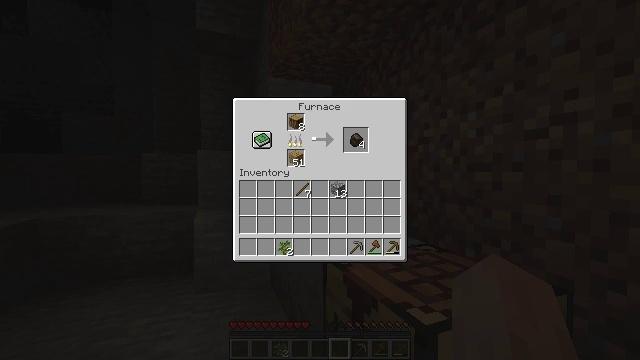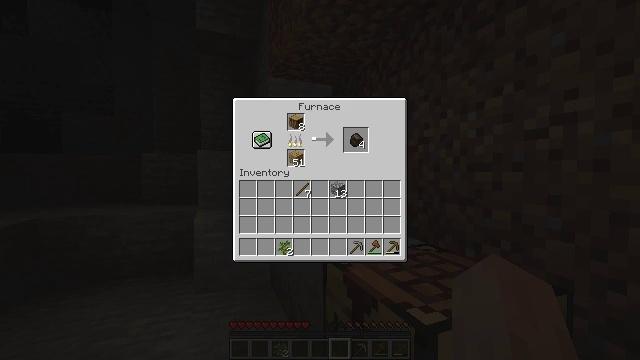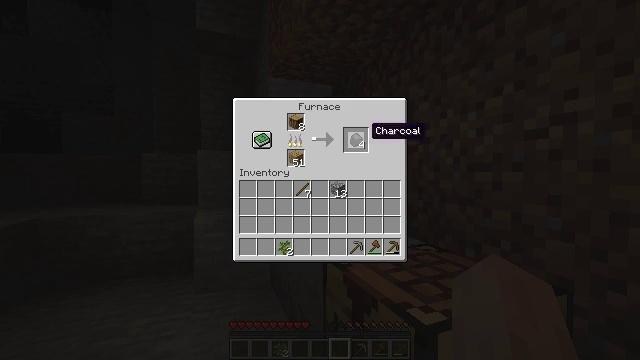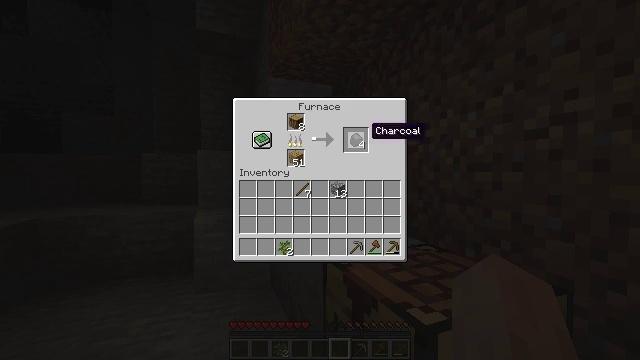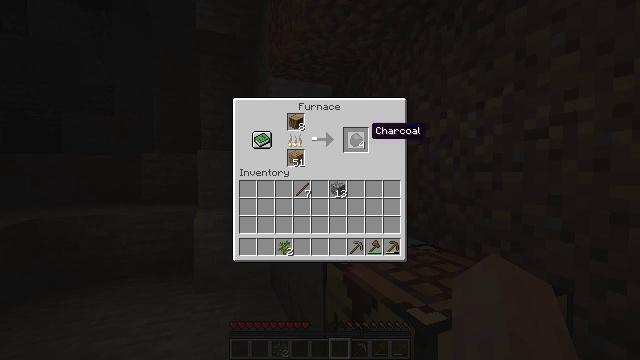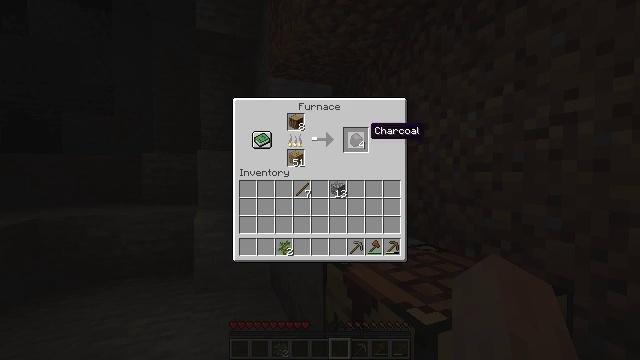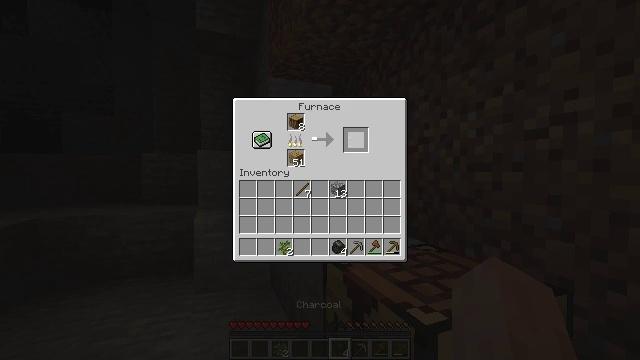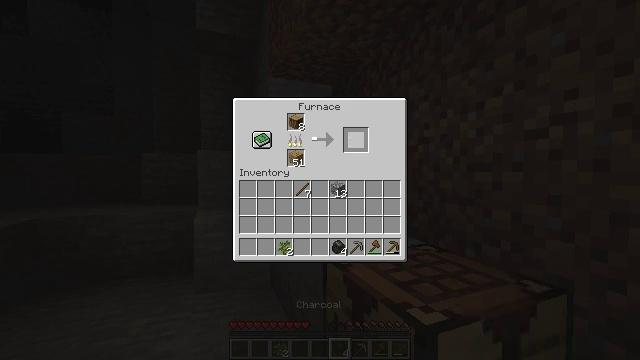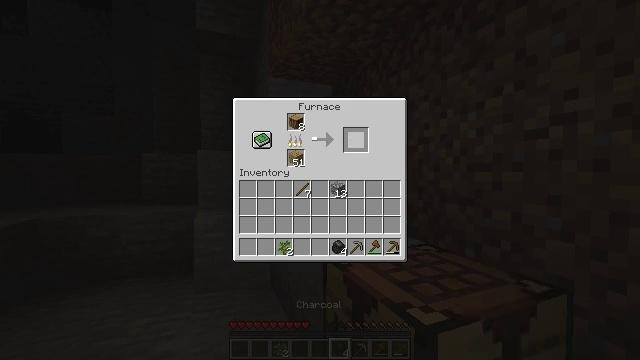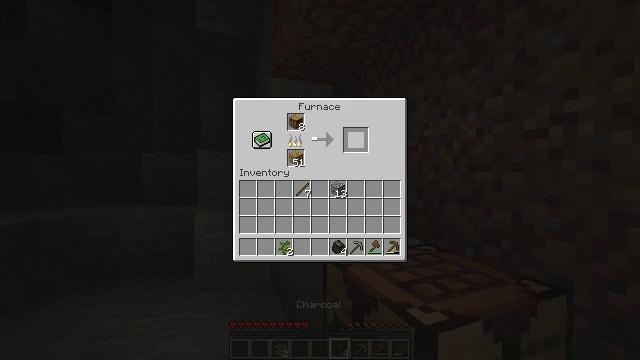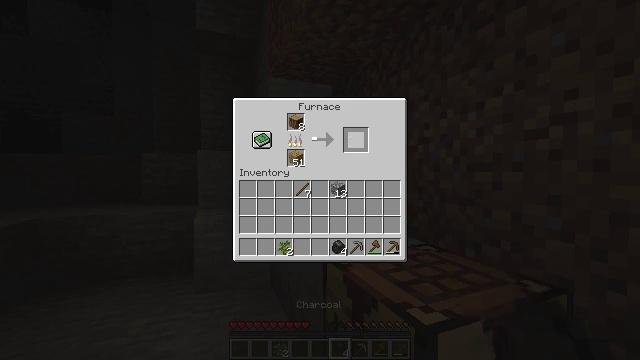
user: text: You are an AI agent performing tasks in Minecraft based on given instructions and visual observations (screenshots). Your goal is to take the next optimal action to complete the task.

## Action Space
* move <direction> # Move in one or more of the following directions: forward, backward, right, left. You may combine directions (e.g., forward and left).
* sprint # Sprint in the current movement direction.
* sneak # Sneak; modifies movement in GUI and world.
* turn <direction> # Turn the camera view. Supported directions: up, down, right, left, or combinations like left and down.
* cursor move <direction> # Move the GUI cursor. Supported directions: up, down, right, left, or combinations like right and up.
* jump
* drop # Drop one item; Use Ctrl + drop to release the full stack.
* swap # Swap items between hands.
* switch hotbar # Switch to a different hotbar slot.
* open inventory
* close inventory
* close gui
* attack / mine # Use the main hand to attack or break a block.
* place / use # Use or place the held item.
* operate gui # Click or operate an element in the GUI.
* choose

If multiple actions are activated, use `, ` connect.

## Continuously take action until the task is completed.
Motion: motion action
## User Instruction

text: Open the furnace for crafting charcoal.
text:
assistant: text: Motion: sneak
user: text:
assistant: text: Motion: sneak
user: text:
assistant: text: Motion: sneak
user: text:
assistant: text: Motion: sneak
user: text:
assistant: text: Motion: sneak
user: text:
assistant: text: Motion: sneak, operate gui
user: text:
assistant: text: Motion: sneak, operate gui
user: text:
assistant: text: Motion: sneak, operate gui
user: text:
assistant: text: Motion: sneak
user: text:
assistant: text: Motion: sneak
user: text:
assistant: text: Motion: sneak